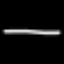
Label: line